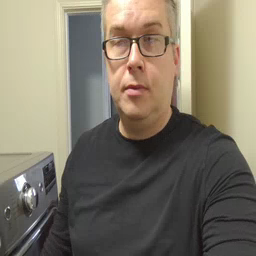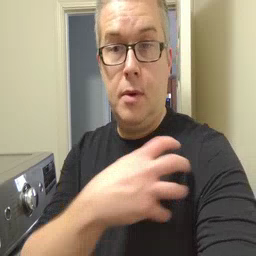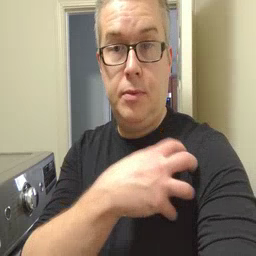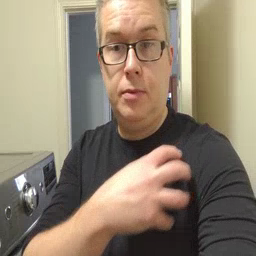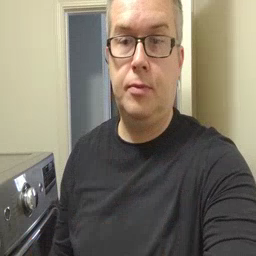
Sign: police